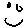
Label: smiley face